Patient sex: M
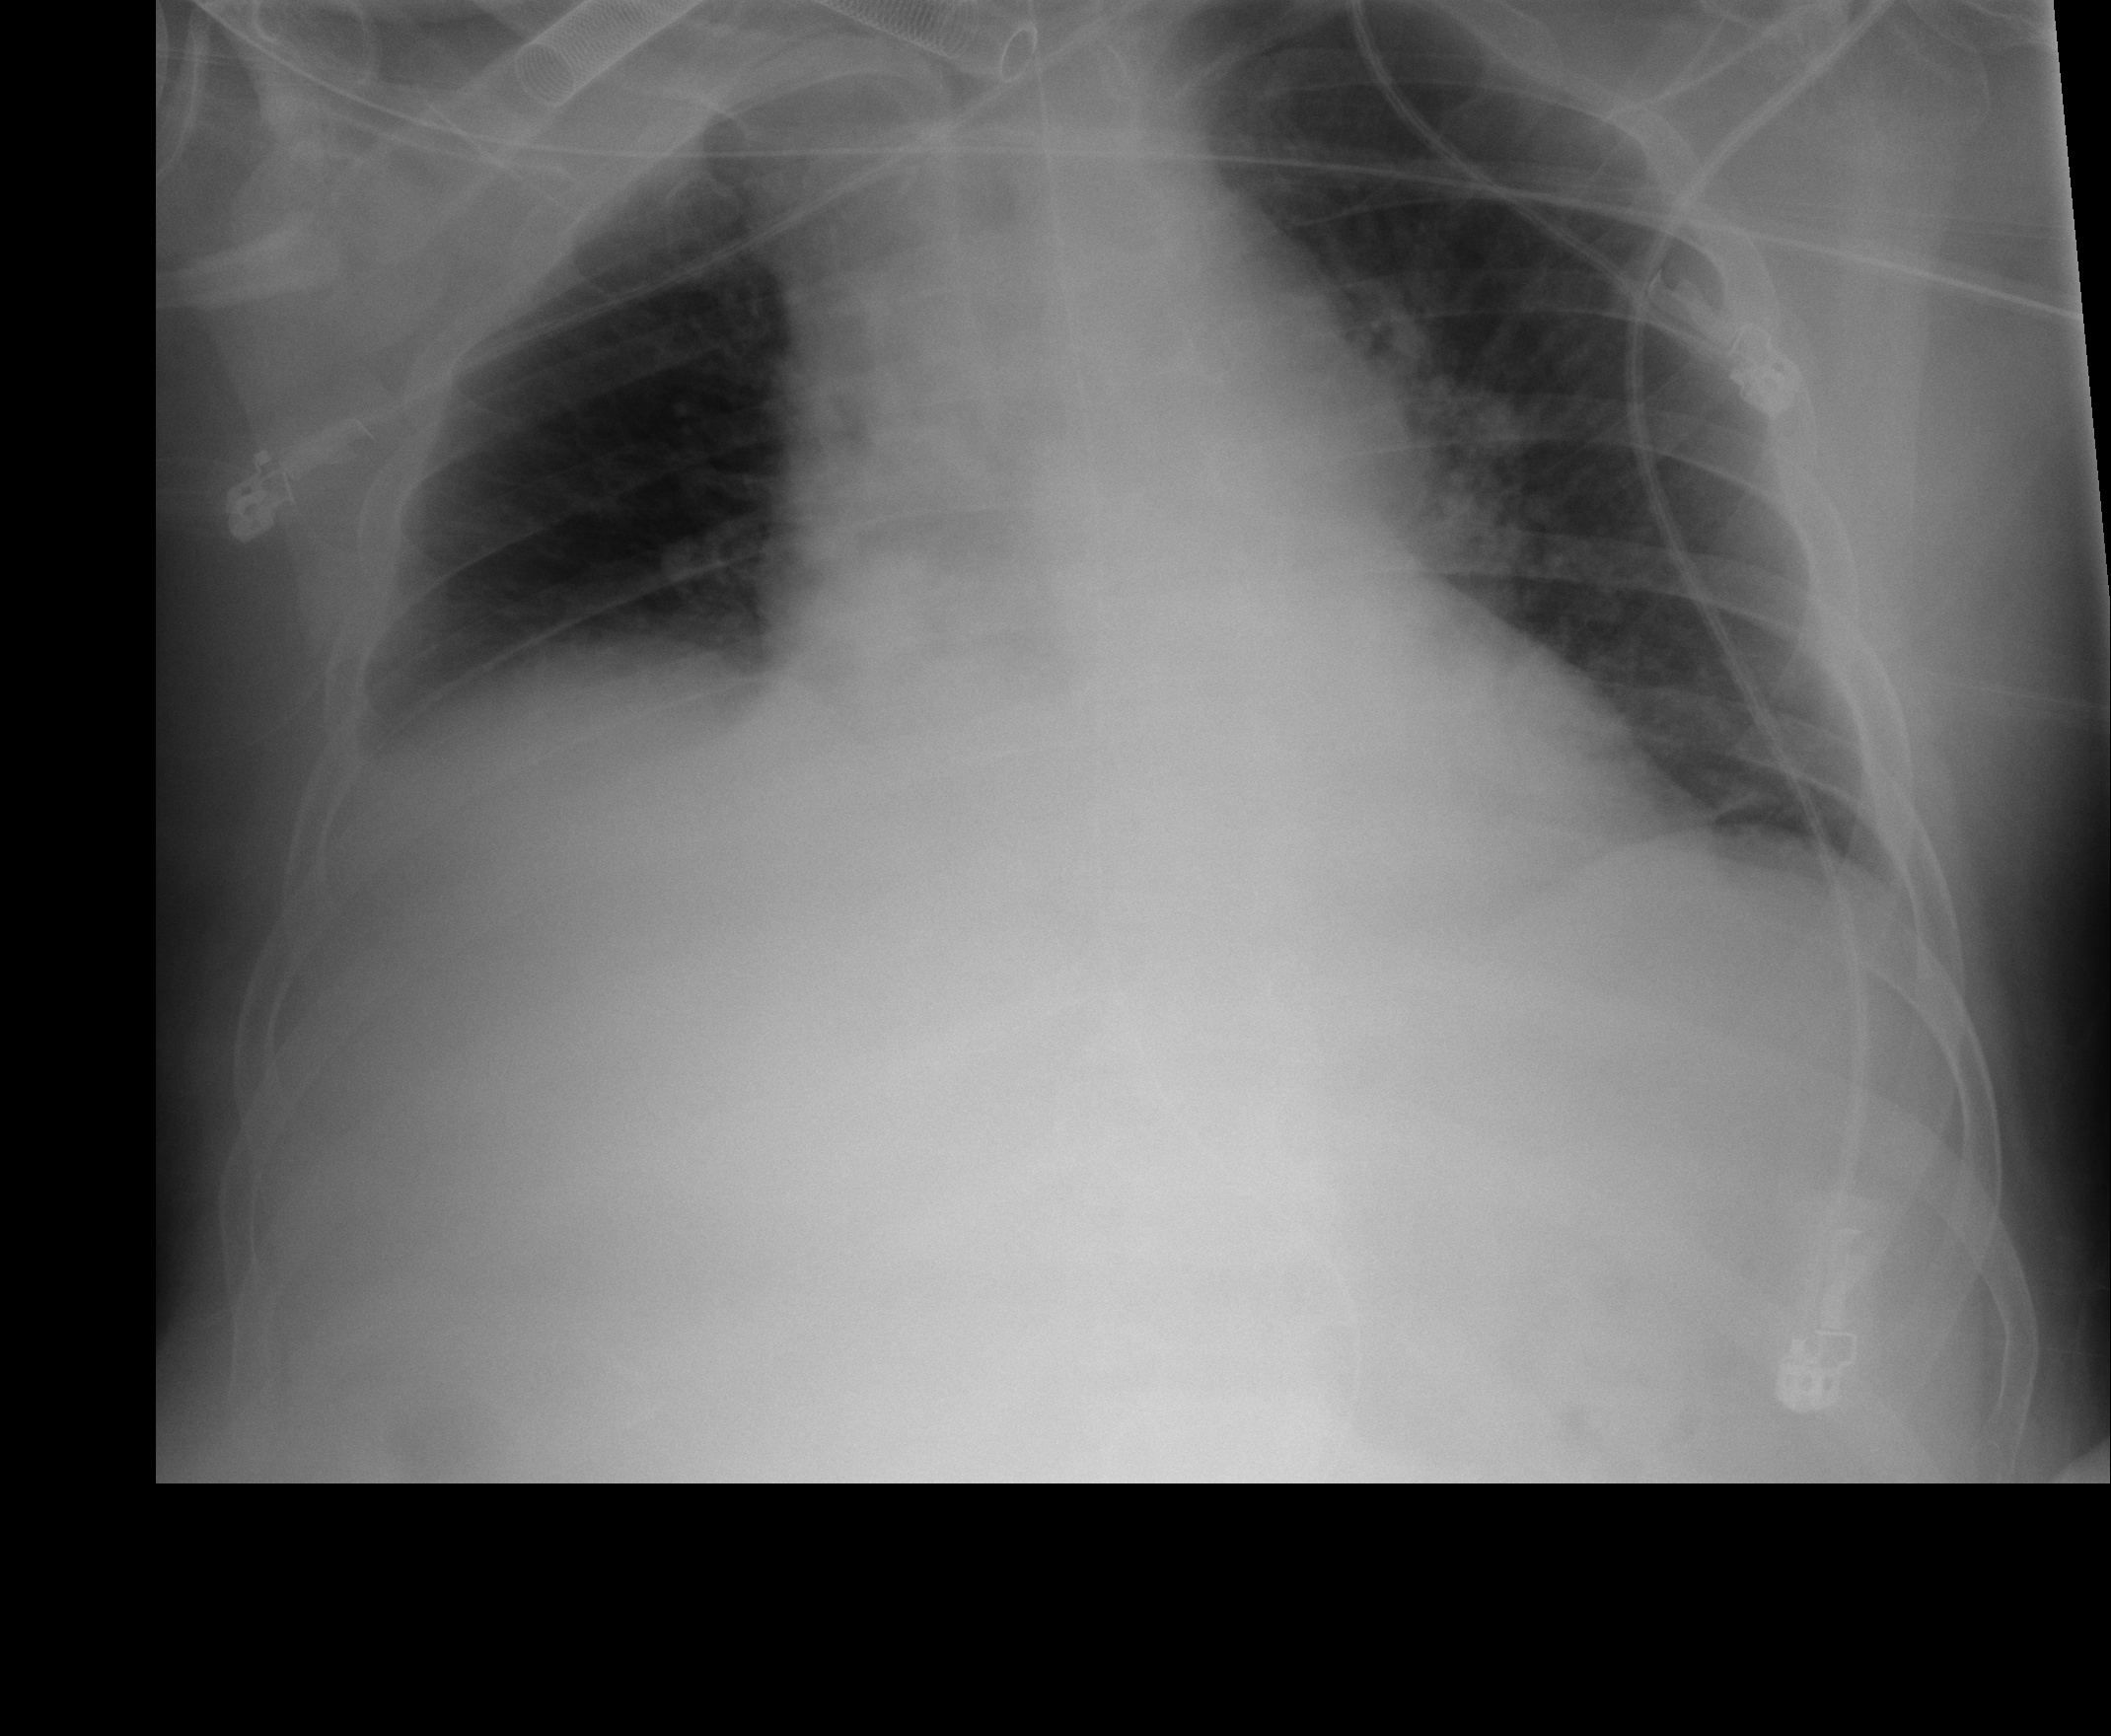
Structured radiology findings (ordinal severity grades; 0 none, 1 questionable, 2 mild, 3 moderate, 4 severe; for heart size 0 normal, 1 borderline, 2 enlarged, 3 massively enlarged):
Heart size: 2
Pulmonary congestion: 2
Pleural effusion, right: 1
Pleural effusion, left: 0
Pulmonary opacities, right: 0
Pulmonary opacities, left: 0
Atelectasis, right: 2
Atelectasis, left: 2